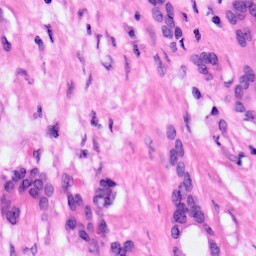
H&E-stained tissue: Pancreatic